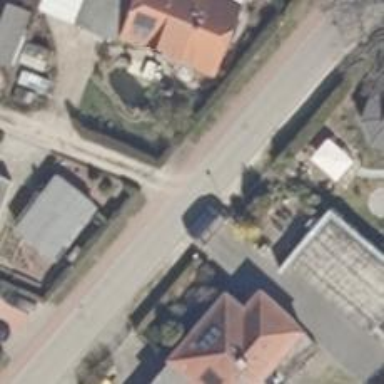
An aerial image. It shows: Residential road with separate sidewalk.